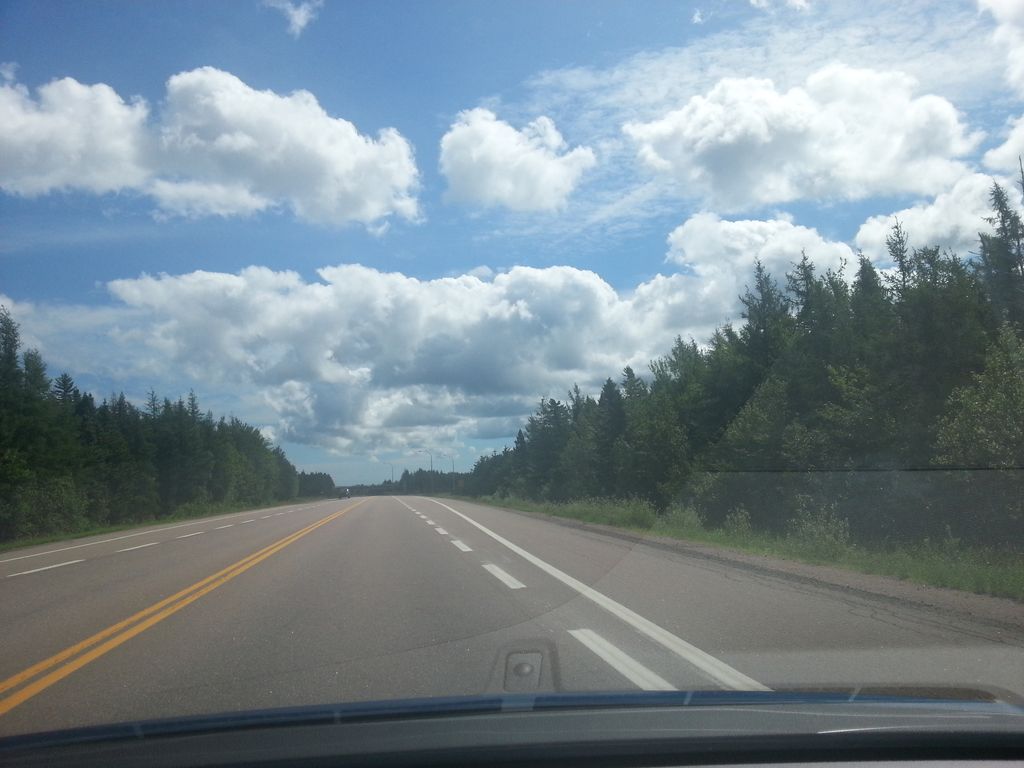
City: charlottetown